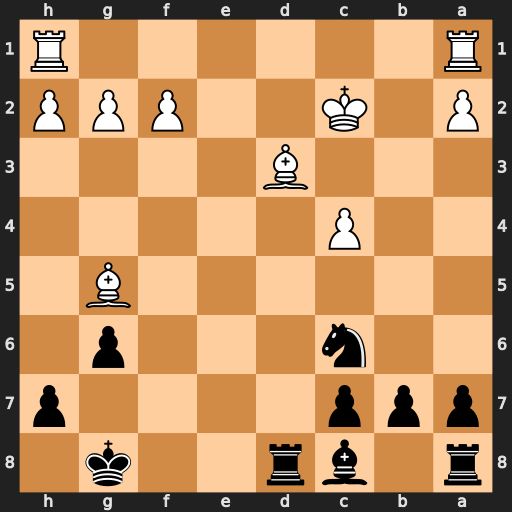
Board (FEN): r1br2k1/ppp4p/2n3p1/6B1/2P5/3B4/P1K2PPP/R6R
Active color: b
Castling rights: -
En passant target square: -
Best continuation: Nb4+ Kc3 Rxd3+